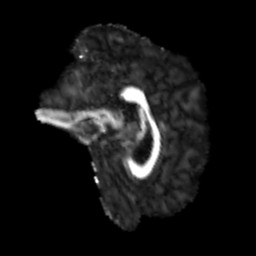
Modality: FA
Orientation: sagittal
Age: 35
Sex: male
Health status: healthy
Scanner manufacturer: siemens
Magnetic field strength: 3 T
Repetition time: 3.6 s
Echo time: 0.092 s